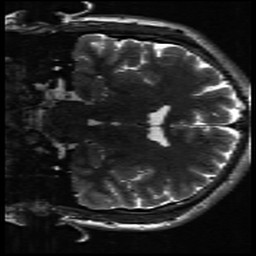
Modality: inplaneT2
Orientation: coronal